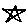
Label: star